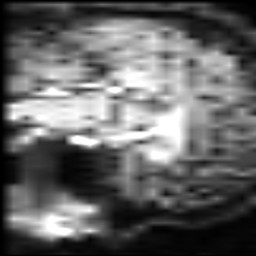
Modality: inplaneT2
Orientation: sagittal